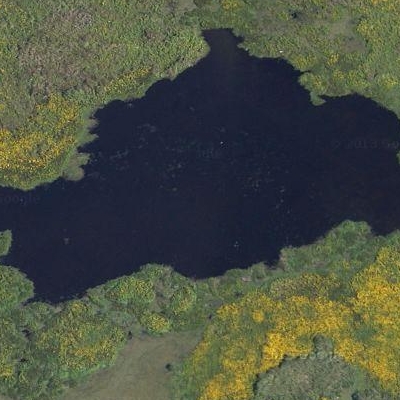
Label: RiverLake